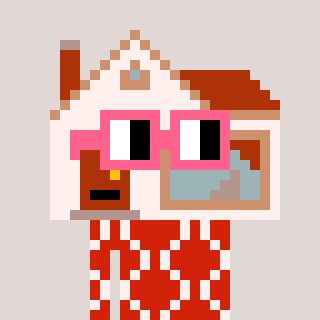
a pixel art character with square pink glasses, a house-shaped head and a red-colored body on a warm background